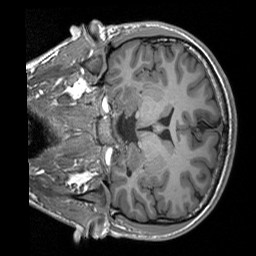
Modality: T1w
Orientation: coronal
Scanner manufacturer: siemens
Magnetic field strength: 3 T
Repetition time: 1.76 s
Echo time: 0.0022 s